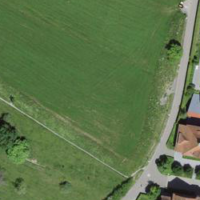
EUNIS habitat code: 25
Species observed at this site:
Clinopodium vulgare
Cirsium arvense